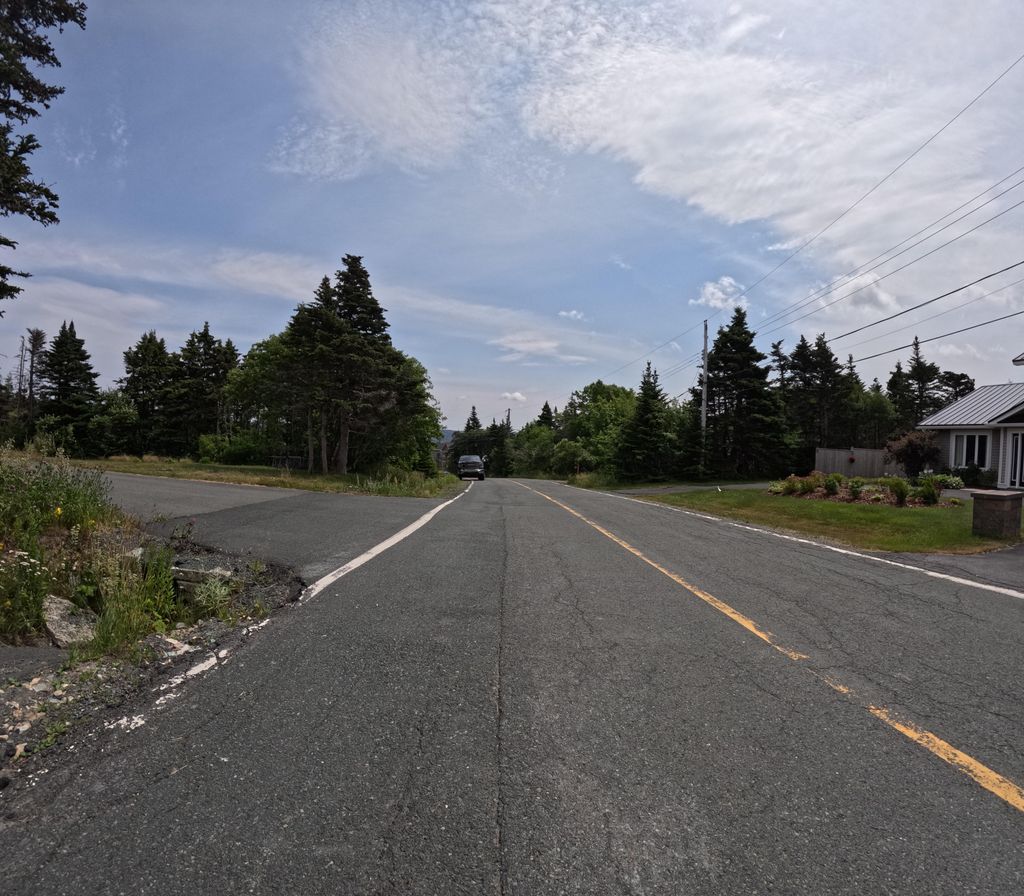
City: st_johns